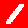
Digit: 1